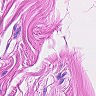
Metastatic tissue present: no